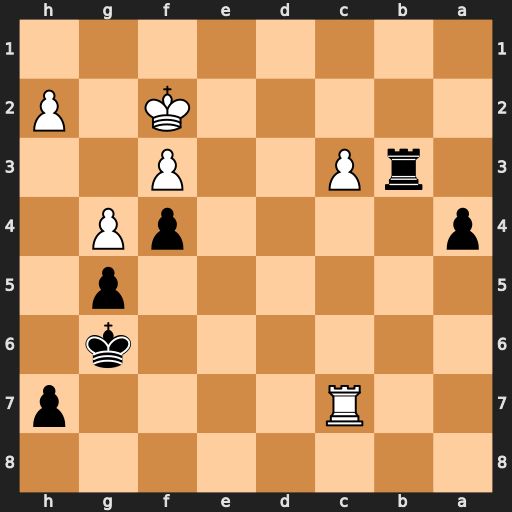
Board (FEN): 8/2R4p/6k1/6p1/p4pP1/1rP2P2/5K1P/8
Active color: b
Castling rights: -
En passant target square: g3
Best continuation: Rb2+ Kg1 a3